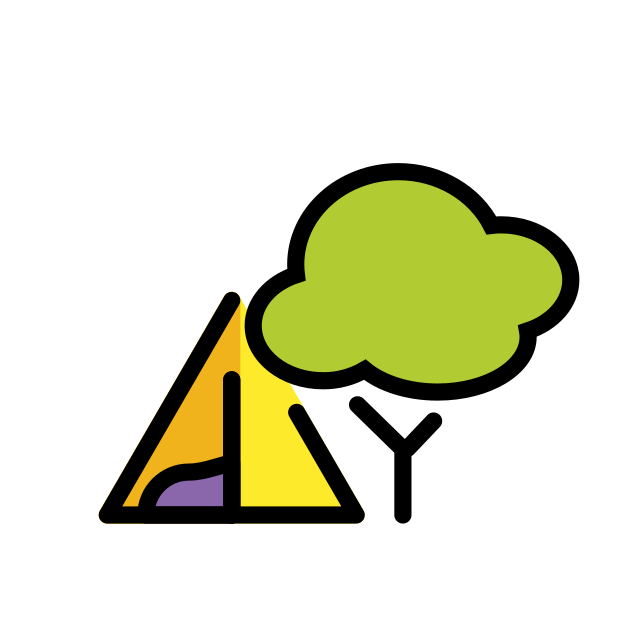
camping